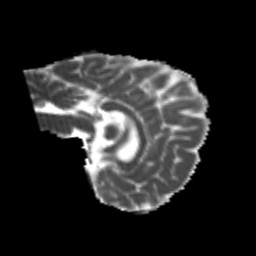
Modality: MD
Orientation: sagittal
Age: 21
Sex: female
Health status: healthy
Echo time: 0.074 s